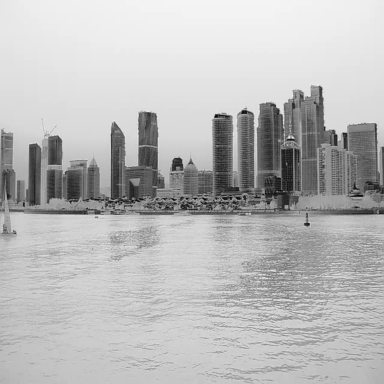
There is a sailboat in the infrared image.